Question: Hello,
I created a 'Form' (named BaseForm) that serves as base for all my windows.
This base-Form contains (for the sake of simplicity) something like a "statusbar" (a usercontrol) at the bottom.
That statusbar is Locked so it can't be moved or resized in the designer.
It also has the it's anchor set to left,bottom,right so it always stays at the bottom and resizes horizontally.
Now when make another 'Form' and change so it inherits MyProject.BaseForm instead of System.Windows.Forms.Form, the statusbar is there.
But now there is a problem with the statusbars position and size.
The statusbars standard location and size is wrong. VisualStudio takes the location and size from the BaseForm instead of applying the Anchor.
Also I can't (and don't want to!) move/resize the statusbar to fix the problem.
One obvious and working solution would be setting the statusbars Dock property to Bottom.
But I can't use that as a generic solution to my problem because I also have controls that should not be docked. (For example a button that should always stay at the bottom-right corner of the form)

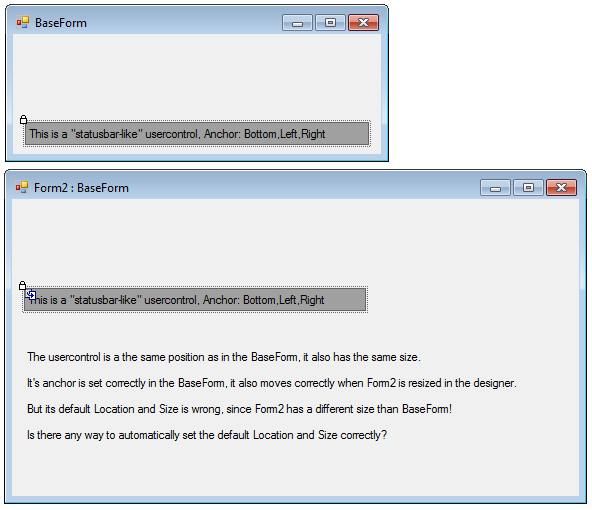
Answer: I think the best way to approach this is to use a 'TableLayoutPanel' instead of explicit docking. Create a 2 row 'TableLayoutPanel' in the parent form. Make the bottom row 'AutoSize' and put the status bar into that. This way the derived forms are free to add content in the other row which represents the remainder of the control.